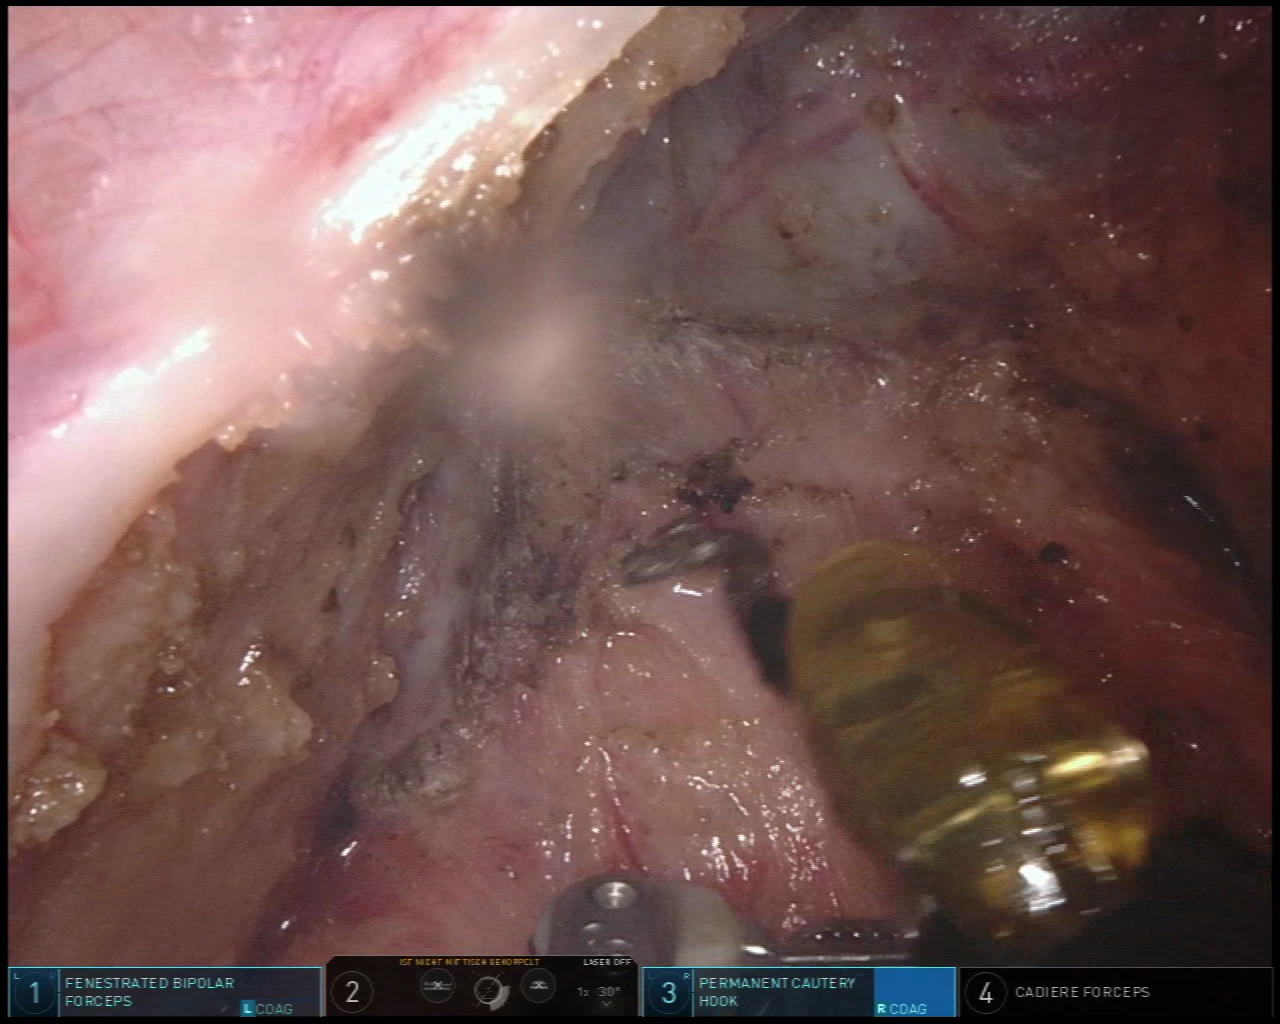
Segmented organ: vesicular_glands
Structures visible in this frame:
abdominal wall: no
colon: no
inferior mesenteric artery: no
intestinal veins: no
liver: no
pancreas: no
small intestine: no
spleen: no
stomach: no
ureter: no
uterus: no
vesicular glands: yes